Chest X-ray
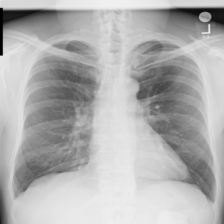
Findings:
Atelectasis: negative
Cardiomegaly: negative
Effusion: negative
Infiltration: positive
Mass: negative
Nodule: negative
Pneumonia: negative
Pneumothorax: negative
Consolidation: negative
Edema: negative
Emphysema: negative
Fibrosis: negative
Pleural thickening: negative
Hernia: negative